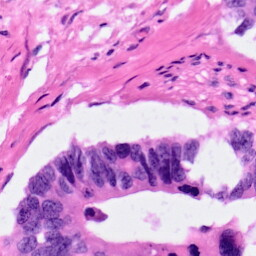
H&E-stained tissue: Pancreatic